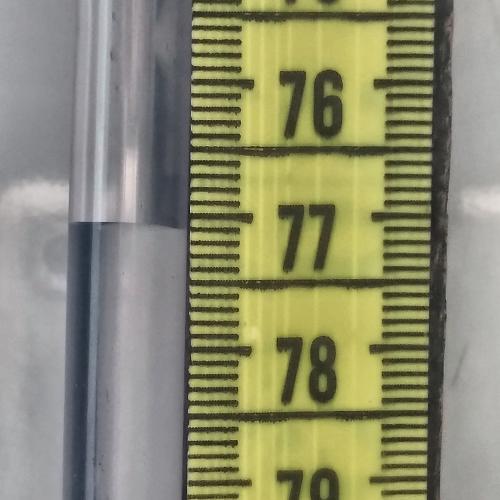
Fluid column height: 77.1 cm